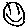
Label: smiley face